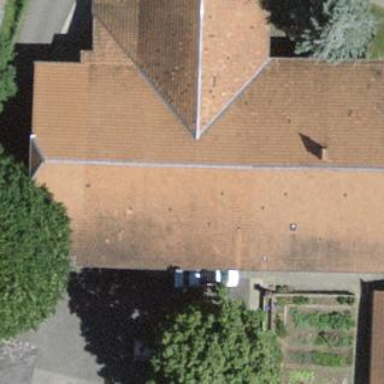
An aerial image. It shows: Farm building.